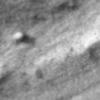
Label: no_change